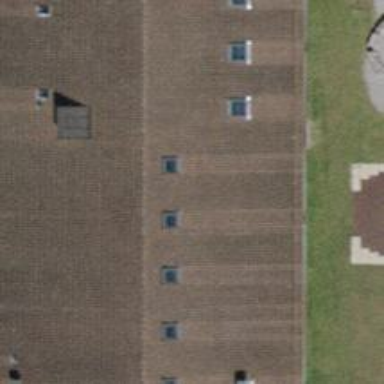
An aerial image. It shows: School building.